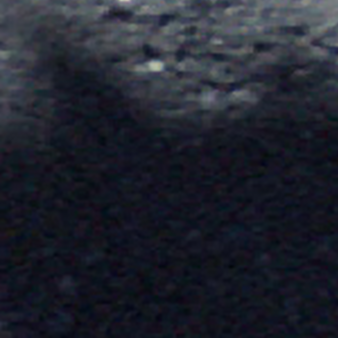
Label: other